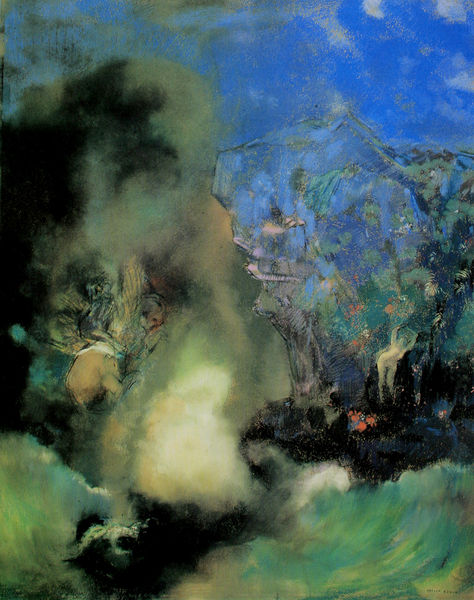
Titel: Roger und Angelica
Künstler: Odilon Redon
Standort: New York
Institution: The Museum of Modern Art
Schlagwörter: akt, baum, berg, blau, feuer, flügel, gemälde, himmel, körper, meer, nackt, wasser, wolken, gelb, grün, menschen, see, abend, bewegung, blume, blumen, bunt, frau, grau, hell, kreide, licht, pastell, schwarz, ölbild, rot, tier, wiese, wolke, gesicht, bild, erde, natur, stamm, qualm, rauch, wole, rosa, wald, affe, engel, düster, abstrakt, berge, fels, gebirge, modern, farbe, nebel, violett, figuren, auquarell, dampf, frottage, surrealismus, unscharf, glut, technik, traum, durcheinander, kunst, gestalten, verschwommen, verwischt, durchsichtig, zerstört, löwe, unwesen, klee, fratze, monster, spachtel, mischtechnik, frua, verschmiert, redon, untermalung, flügle, gr+n, wolke+, nicht gegenständlich, glaufleckig, verscwommen